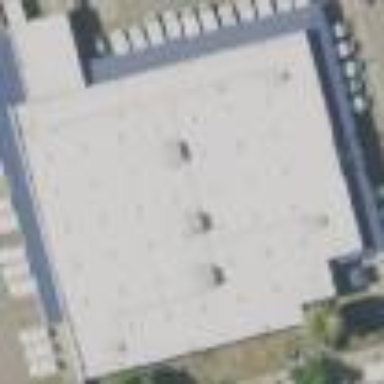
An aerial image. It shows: Post depot building.